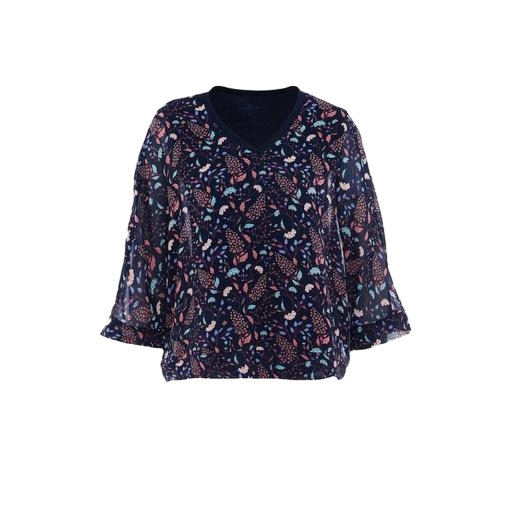
blue printed v-neck top only macy, multicolor v-neck top only macy, blue floral-print top, white background